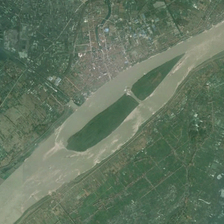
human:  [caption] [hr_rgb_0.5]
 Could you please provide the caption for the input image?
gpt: farmlands and urban areas are in two sides of a river with an island in it .

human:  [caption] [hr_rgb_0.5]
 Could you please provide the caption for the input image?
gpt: farmlands and urban areas are in two sides of a river with an island in it .

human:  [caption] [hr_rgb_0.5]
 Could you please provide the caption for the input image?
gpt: on either side of the river is a city .

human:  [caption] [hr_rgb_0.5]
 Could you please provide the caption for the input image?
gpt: a river on a small land .

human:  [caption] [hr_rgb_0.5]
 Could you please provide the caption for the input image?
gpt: a river on a small land .